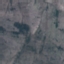
Land use / land cover: HerbaceousVegetation